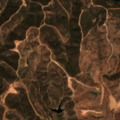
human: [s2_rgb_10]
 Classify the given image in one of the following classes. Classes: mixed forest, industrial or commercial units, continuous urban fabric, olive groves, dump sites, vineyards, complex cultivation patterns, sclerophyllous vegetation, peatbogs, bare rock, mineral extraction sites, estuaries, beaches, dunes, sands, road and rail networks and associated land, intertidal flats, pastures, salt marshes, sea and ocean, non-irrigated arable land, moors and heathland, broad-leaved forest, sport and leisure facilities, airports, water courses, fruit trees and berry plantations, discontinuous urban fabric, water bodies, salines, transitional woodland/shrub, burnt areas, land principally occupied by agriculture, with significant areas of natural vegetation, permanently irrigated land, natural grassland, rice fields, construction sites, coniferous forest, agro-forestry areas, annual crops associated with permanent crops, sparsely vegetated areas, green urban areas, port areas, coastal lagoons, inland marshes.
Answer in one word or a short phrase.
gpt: complex cultivation patterns, sclerophyllous vegetation, transitional woodland/shrub